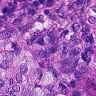
Metastatic tissue present: yes